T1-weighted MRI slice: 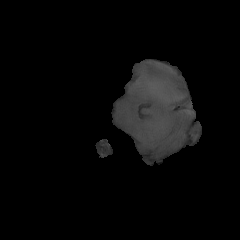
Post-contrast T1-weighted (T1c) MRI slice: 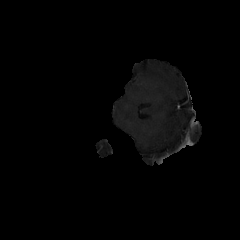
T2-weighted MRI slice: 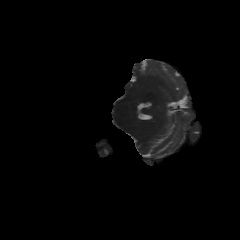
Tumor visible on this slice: no